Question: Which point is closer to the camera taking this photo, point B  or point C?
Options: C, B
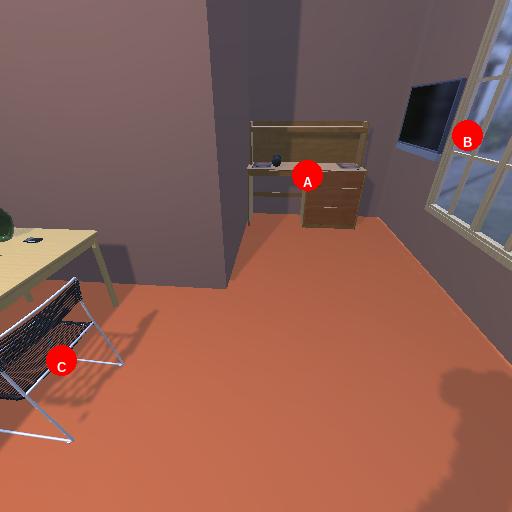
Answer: C